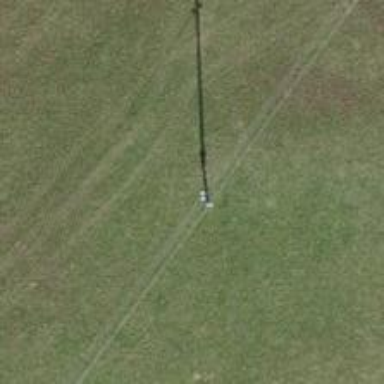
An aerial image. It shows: Power pole.